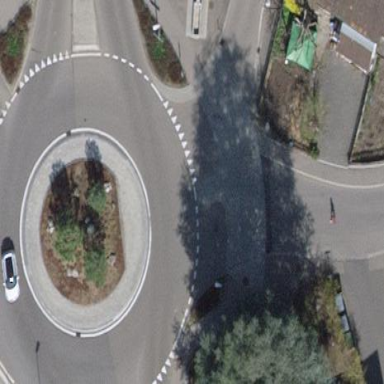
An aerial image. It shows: Asphalt road that is secondary route leading to roundabout.